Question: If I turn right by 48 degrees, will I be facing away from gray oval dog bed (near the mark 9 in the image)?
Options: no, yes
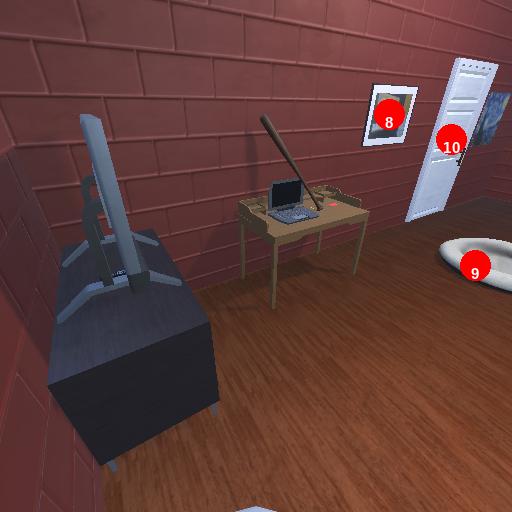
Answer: no